Question: I have problem with 'Android Studio' in after I converted 'Eclipse' project to 'Android Studio' project.
I spent more than 2 hours finding a solution, with no results!!
'''
apply plugin: 'android'
dependencies {
compile fileTree(dir: 'libs', include: '*.jar')
}
android {
compileSdkVersion 19
buildToolsVersion "17.0.0"
sourceSets {
main {
manifest.srcFile 'AndroidManifest.xml'
java.srcDirs = ['src']
resources.srcDirs = ['src']
aidl.srcDirs = ['src']
renderscript.srcDirs = ['src']
res.srcDirs = ['res']
assets.srcDirs = ['assets']
}
// Move the tests to tests/java, tests/res, etc...
instrumentTest.setRoot('tests')
// Move the build types to build-types/<type>
// For instance, build-types/debug/java, build-types/debug/AndroidManifest.xml, ...
// This moves them out of them default location under src/<type>/... which would
// conflict with src/ being used by the main source set.
// Adding new build types or product flavors should be accompanied
// by a similar customization.
debug.setRoot('build-types/debug')
release.setRoot('build-types/release')
}
}
'''
It : 'Error:(1, 0) Plugin with id 'com.android.application' not found.'

Any help will be appreciated ...
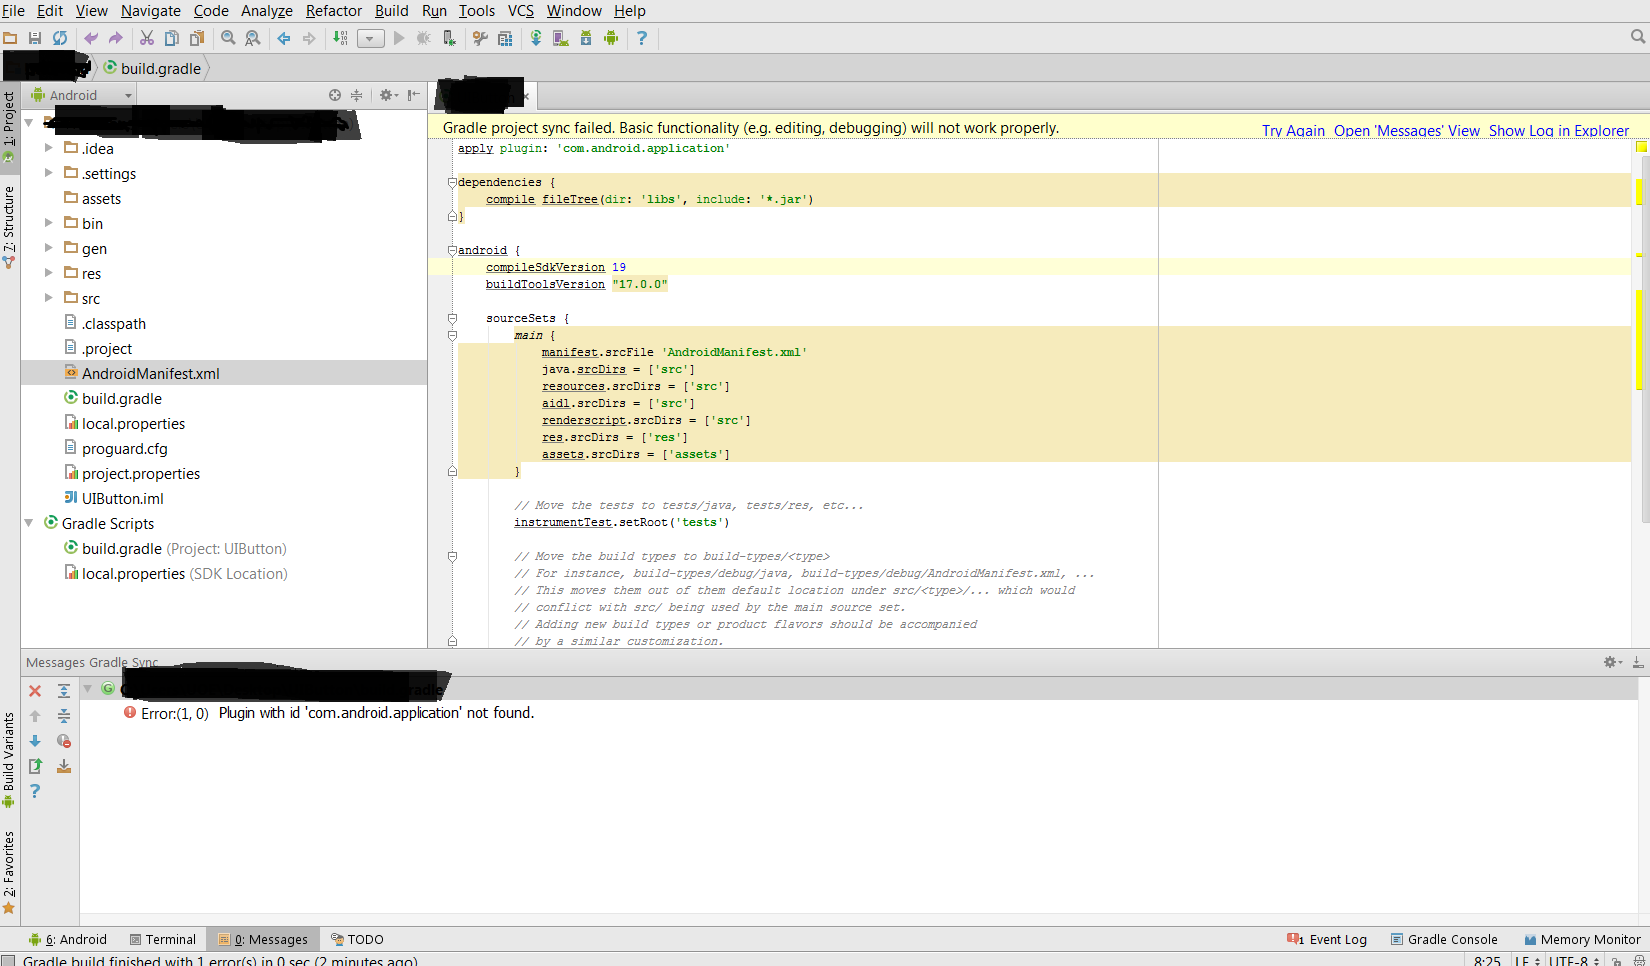
Answer: This error message means that it can't find the plugin at all. In Gradle, you need to tell it where to go to look for plugins, which is different from telling it where to go to resolve module dependencies. Add this block to the beginning of your build file:
'''
buildscript {
repositories {
jcenter()
}
dependencies {
classpath 'com.android.tools.build:gradle:1.0.0'
// NOTE: Do not place your application dependencies here; they belong
// in the individual module build.gradle files
}
}
'''
In projects that Android Studio creates, the New Project wizard will put this in the top-level build file in your project, but based on the screenshot it looks like your project only has a single build file, so there's only one place to put it.